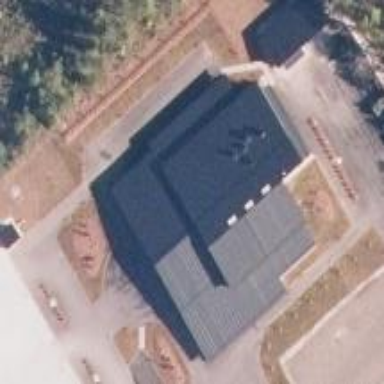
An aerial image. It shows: Public building.